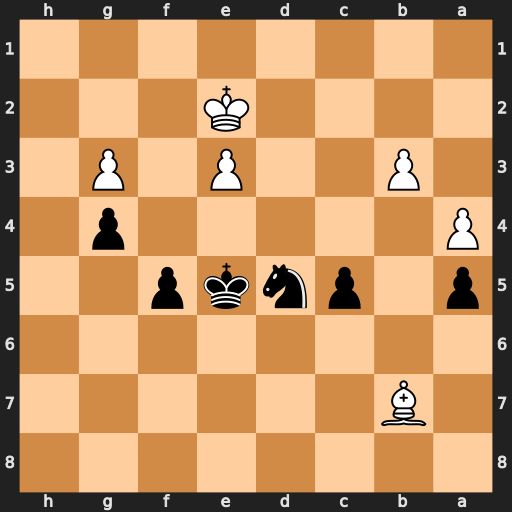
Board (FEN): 8/1B6/8/p1pnkp2/P5p1/1P2P1P1/4K3/8
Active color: b
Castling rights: -
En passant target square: -
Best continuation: c4 bxc4 Nc3+ Kd3 Nxa4